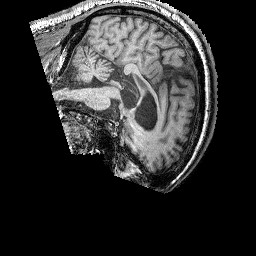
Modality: T1w
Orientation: sagittal
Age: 42
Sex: male
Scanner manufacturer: siemens
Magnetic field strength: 3 T
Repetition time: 2.25 s
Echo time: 0.00411 s